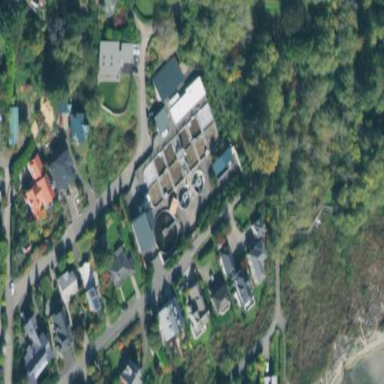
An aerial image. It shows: View of wastewater plant.